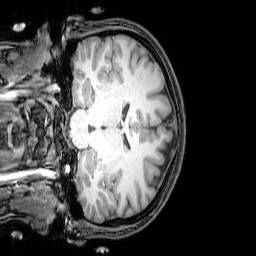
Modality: T1w
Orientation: coronal
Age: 25
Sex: female
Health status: healthy
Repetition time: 0.081 s
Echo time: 0.037 s